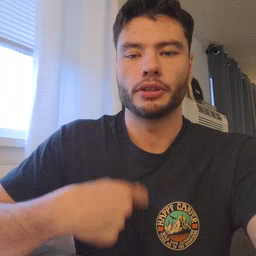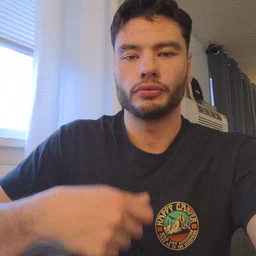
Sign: zipper